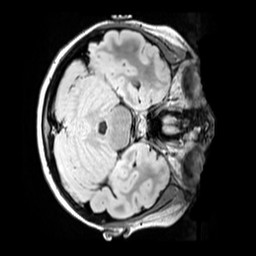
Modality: FLAIR
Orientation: axial
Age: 9
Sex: male
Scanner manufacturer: siemens
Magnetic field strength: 3 T
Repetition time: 5 s
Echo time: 0.388 s